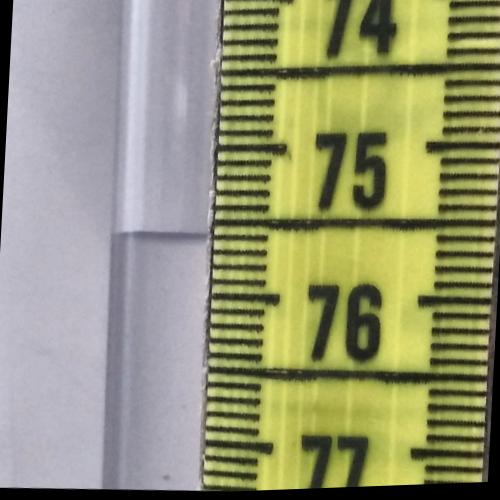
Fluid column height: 75.6 cm